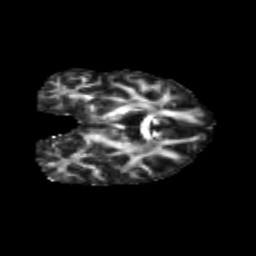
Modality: FA
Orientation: coronal
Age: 52
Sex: female
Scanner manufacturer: siemens
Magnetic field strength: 3 T
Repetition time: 1.8 s
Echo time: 0.07 s